Question: In Operation.h
'''
@interface Operation : NSObject
-(float)addition:(float)number1 plusWith:(float)number2;
@end
'''
In Operation.m
'''
#import "Operation.h"
@implementation Operation
-(float)addition:(float)number1 plusWith:(float)number2 {
return number1 + number2;
}
@end
'''
In ViewController.m
'''
#import "Operation.h"
- (void)viewDidLoad {
[super viewDidLoad];
Operation *Math = [[Operation alloc] init];
float doPlus = [Math addition:3.0 plusWith:4.0];
NSLog(@"%f + %f = %f",3.0,4.0,doPlus);
}
'''
Why runtime just return (lldb) ? Where is my error ?
My debug area :

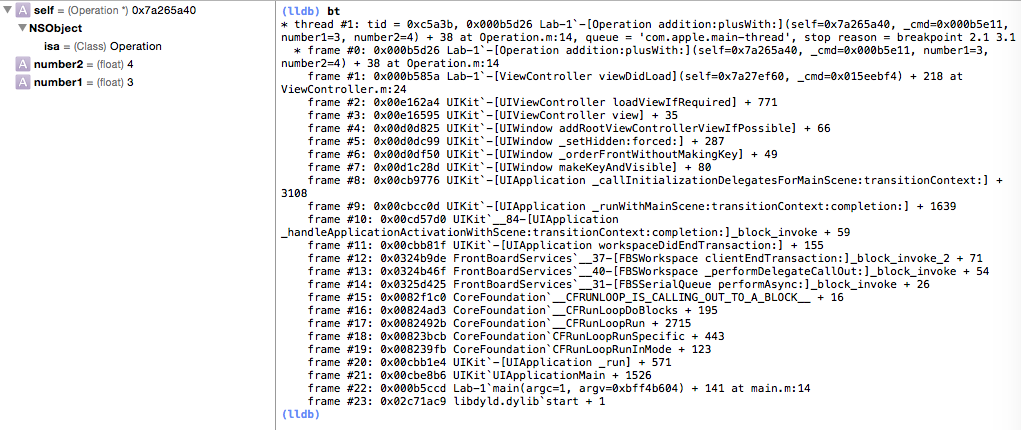
Answer: There is no error in your code. The reason your code is stopping is that you have put a breakpoint at this line:
'''
return number1 + number2;
'''
A breakpoint means "stop here". The debugger is stopping there because that is what your breakpoint tells it to do.
So you can either remove the breakpoint or else, when the debugger stops at the breakpoint, you can tell it to resume running from that point.